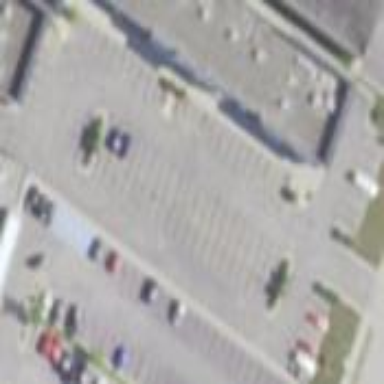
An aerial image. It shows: Parking area with surface.